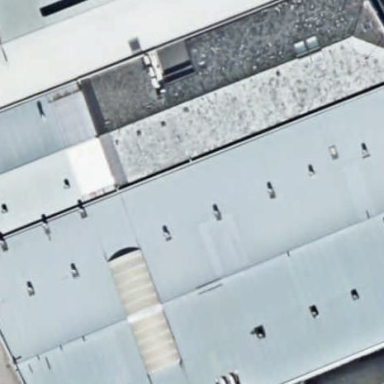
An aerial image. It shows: Industrial building.